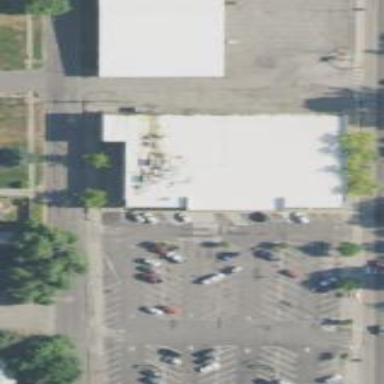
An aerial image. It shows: Retail area.